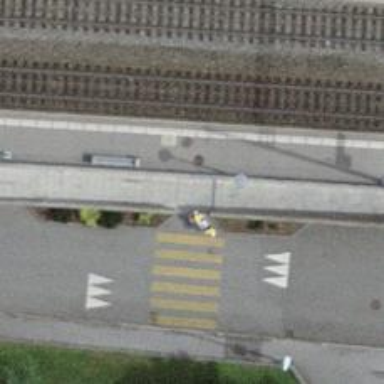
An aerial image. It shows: Paved footway.